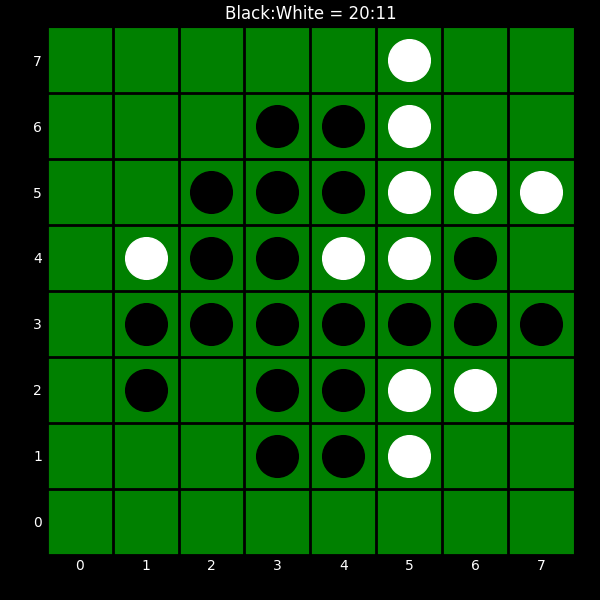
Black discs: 20
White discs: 11